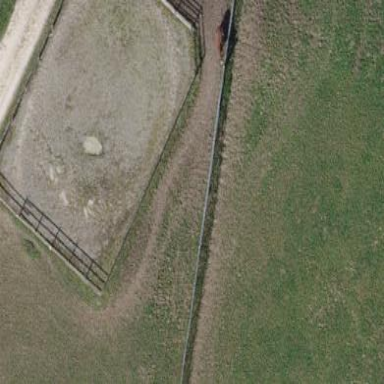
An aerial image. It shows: Equestrian pitch surrounded by fence.